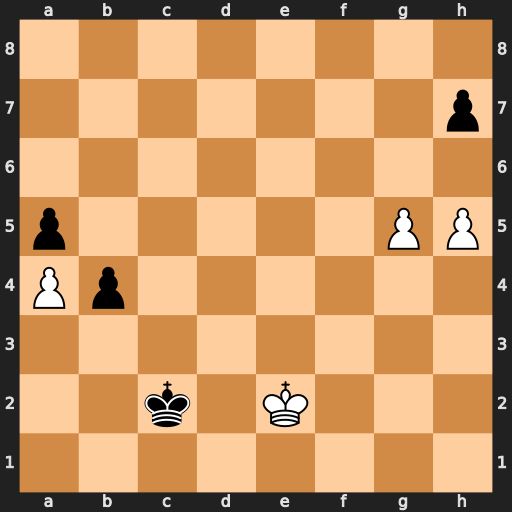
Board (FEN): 8/7p/8/p5PP/Pp6/8/2k1K3/8
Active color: w
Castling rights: -
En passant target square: -
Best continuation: g6 hxg6 hxg6 b3 g7 b2 g8=Q